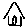
Label: house